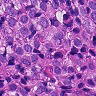
Metastatic tissue present: yes